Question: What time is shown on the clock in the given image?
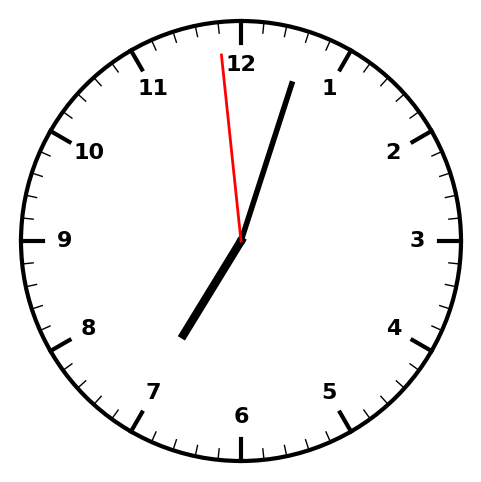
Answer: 07:02:59